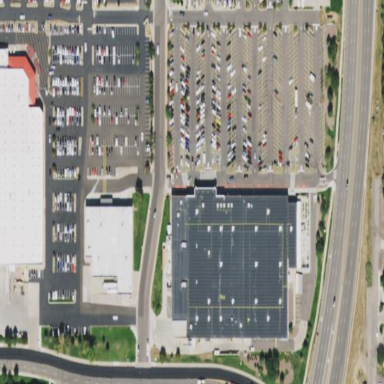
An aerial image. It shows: Retail building housing supermarket.